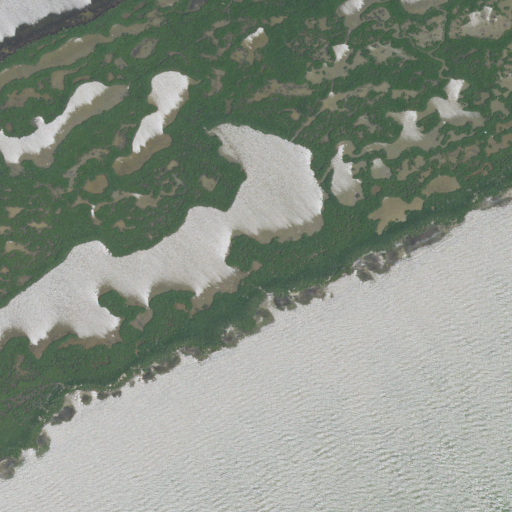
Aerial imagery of island in Texas named Dewberry Island containing herbaceous wetlands, open water, and barren land